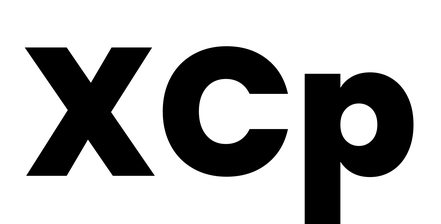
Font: Poppins-ExtraBold